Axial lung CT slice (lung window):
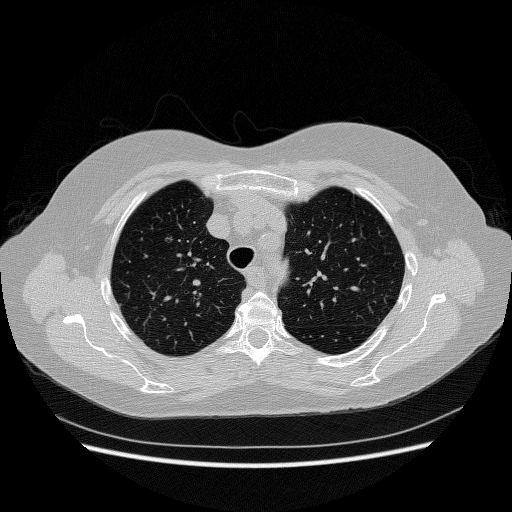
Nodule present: no